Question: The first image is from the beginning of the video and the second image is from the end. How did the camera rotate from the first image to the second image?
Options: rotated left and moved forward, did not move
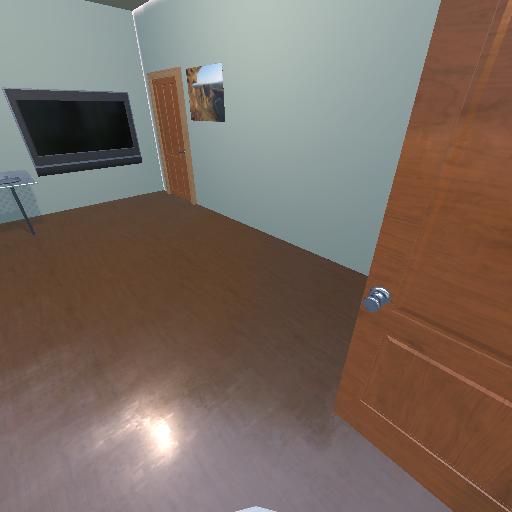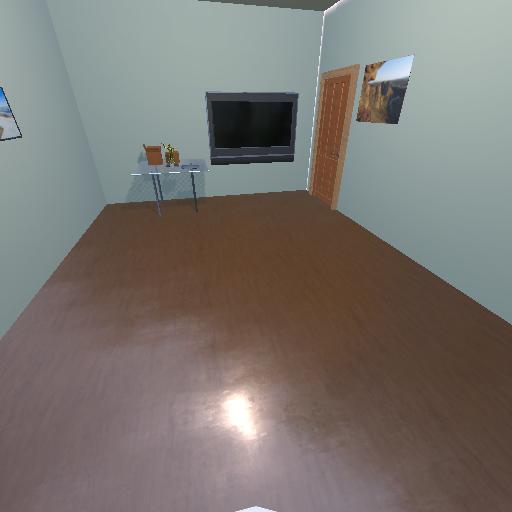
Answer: rotated left and moved forward